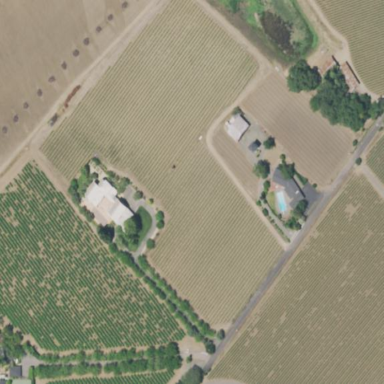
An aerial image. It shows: Vineyard with grape crops.